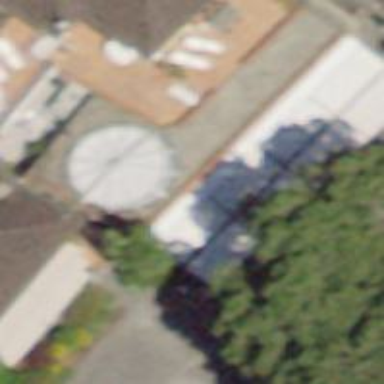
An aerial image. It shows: Restaurant.